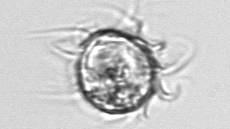
Label: Leegaardiella_ovalis